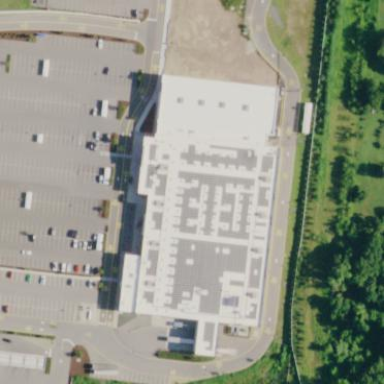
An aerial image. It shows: Wholesale shop with retail section.